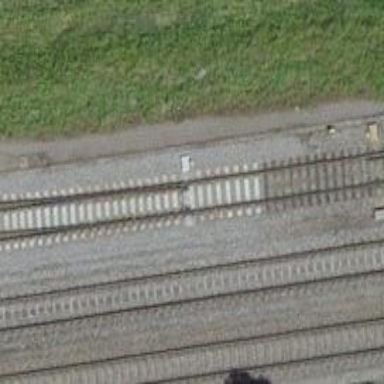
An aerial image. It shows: Railway switch.